Field crop: tomato
Growth stage: 1
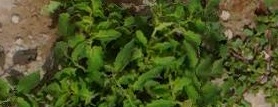
Species: tomato